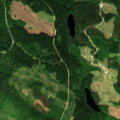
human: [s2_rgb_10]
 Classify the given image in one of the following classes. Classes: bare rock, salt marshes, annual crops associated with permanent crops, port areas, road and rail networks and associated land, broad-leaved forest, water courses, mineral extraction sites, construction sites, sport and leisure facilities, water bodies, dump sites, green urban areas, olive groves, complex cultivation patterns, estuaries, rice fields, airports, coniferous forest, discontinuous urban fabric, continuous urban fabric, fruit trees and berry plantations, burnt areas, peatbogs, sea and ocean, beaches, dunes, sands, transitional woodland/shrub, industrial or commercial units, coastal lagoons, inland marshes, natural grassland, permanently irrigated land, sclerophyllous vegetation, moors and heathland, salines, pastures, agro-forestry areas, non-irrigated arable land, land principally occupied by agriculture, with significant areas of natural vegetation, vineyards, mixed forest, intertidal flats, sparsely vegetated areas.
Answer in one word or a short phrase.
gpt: coniferous forest, mixed forest, transitional woodland/shrub